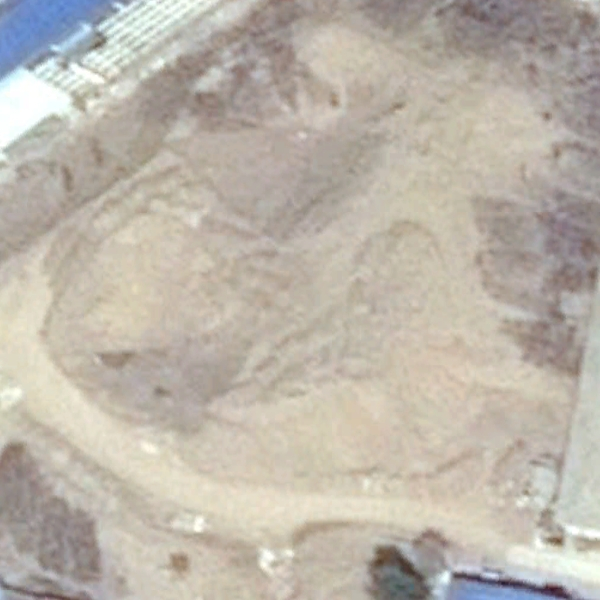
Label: BareLand